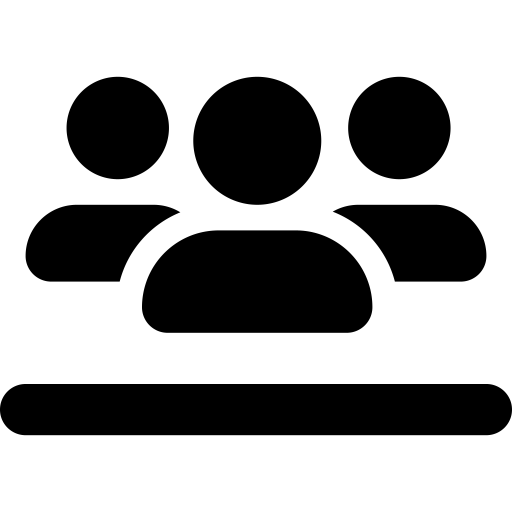
Tags: icon, FontAwesome, fa-icon, solid, users, line